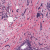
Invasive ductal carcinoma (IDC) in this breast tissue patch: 1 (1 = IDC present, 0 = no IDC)